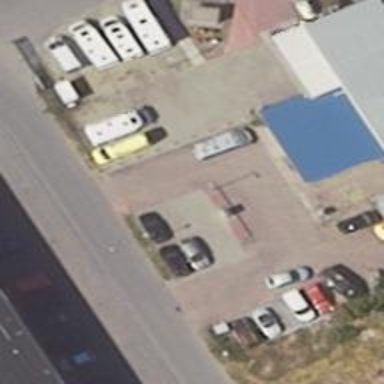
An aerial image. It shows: Fuel station.